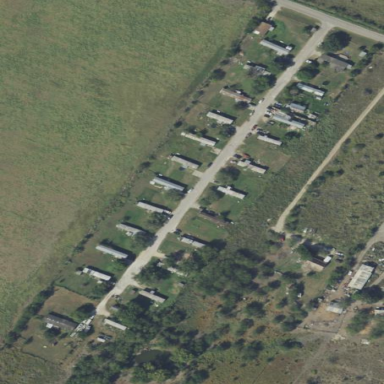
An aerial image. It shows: Residential area known as trailer park.